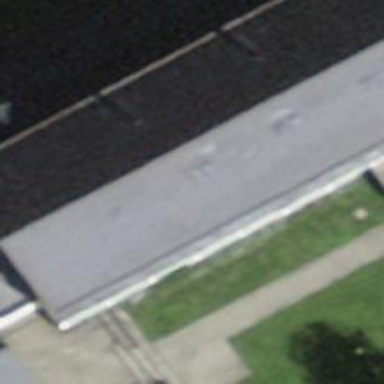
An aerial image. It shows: Gabled building with its roof oriented along. This building is library.